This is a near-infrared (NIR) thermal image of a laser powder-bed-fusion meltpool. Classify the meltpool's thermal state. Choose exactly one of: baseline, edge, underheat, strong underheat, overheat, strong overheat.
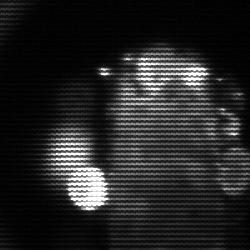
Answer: strong underheat